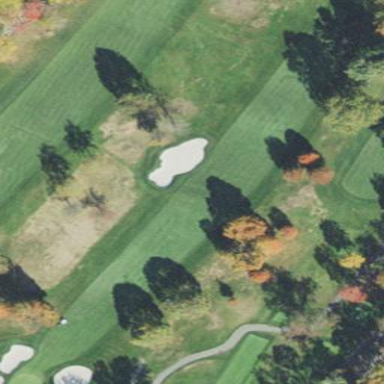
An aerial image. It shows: Grassy area designated as golf fairway.